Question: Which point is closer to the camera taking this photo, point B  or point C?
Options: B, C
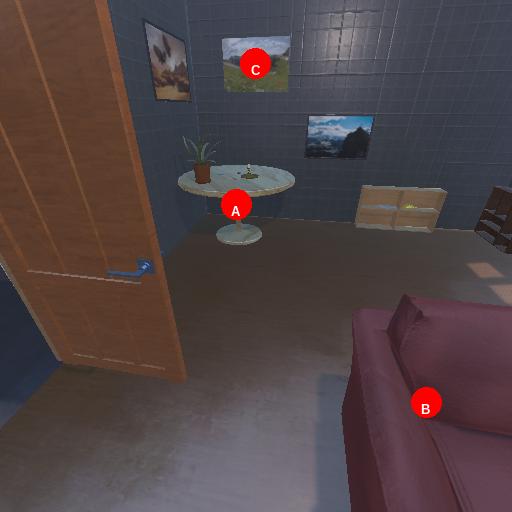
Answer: B